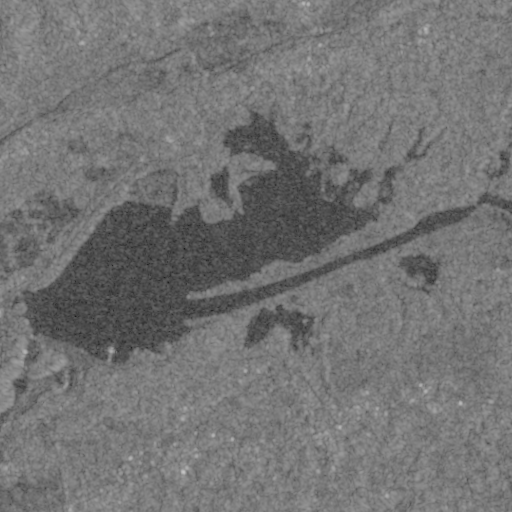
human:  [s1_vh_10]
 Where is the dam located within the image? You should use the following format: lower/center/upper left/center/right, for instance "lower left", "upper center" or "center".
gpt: The dam is located in the lower left of the image.
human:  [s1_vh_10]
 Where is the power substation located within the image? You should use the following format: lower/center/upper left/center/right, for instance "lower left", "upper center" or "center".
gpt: The power substation is located in the lower left of the image.
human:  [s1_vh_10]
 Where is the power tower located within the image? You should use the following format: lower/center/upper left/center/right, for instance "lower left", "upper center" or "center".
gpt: The power tower is located in the lower of the image.
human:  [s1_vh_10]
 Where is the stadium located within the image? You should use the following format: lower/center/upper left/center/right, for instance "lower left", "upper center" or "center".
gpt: The stadium is located in the lower right of the image.
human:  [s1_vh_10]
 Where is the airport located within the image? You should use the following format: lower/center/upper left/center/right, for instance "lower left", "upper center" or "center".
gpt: There is no airport in the image.

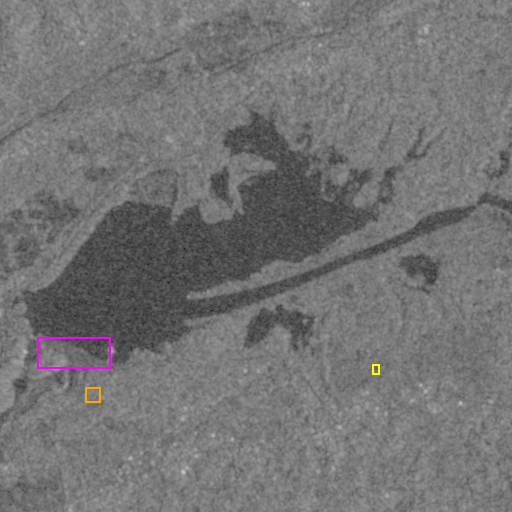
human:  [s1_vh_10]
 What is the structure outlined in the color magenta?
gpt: The structure outlined in magenta is a dam.
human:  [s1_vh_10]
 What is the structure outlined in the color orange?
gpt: The structure outlined in orange is a power substation.
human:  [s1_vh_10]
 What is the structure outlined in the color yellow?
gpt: The structure outlined in yellow is a stadium.
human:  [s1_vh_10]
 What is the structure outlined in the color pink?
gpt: There is no pink outline.